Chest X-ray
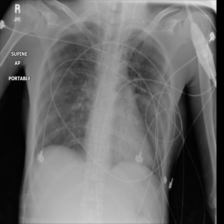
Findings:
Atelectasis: negative
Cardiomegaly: negative
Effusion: negative
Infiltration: negative
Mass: negative
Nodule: negative
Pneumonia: negative
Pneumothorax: negative
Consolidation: negative
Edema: negative
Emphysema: negative
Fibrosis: negative
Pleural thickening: negative
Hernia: negative